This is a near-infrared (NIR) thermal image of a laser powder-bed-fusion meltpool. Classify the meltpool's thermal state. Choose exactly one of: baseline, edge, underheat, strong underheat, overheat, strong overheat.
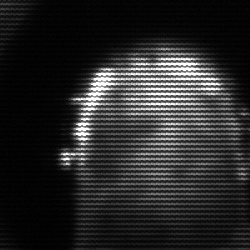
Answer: baseline